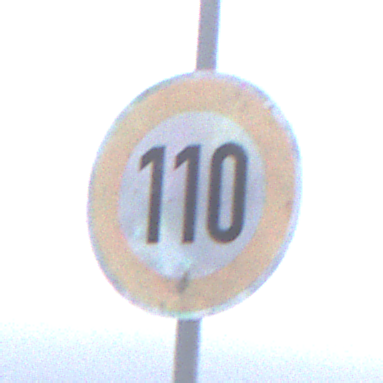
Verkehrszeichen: Geschwindigkeit110
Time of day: MorningAfternoon
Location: Outdoor (Suburban)
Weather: Overcast
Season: NotSpecified
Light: Natural